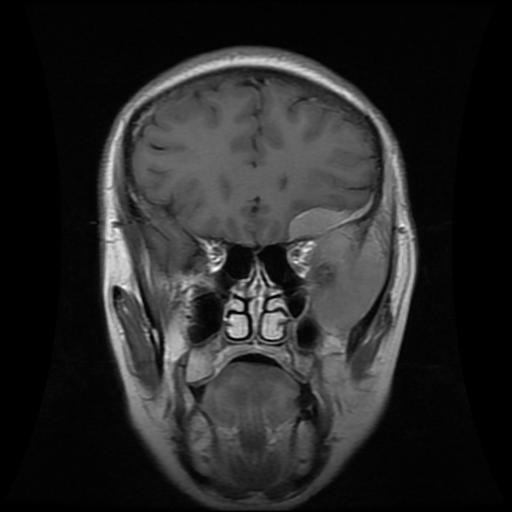
Label: meningioma